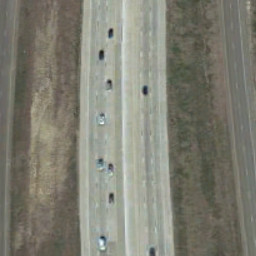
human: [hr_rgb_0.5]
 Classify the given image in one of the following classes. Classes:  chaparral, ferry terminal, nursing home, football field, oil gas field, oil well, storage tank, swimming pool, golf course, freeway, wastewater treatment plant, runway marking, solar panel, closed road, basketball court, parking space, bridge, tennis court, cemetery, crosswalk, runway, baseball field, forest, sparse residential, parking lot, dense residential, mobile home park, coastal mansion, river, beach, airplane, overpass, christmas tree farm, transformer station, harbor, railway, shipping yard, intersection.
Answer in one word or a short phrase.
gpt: freeway